Question: I am new using Google visualisation API plus I am not very familiar with JavaScript.
What I want my output to do is to group by labels from column 2. Notice that New York is repeated on the chart. I would just want the chart to group column 2 by label and sum the numeric values in column 3. Does anybody know how?
'''
<html xmlns="http://www.w3.org/1999/xhtml">
<head>
<meta http-equiv="content-type" content="text/html; charset=utf-8"/>
<title>
Google Visualization API Sample
</title>
<script type="text/javascript" src="//www.google.com/jsapi"></script>
<script type="text/javascript">
google.load('visualization', '1.1', {packages: ['controls']});
</script>
<script type="text/javascript">
function drawVisualization() {
// Prepare the data
var data = google.visualization.arrayToDataTable([
['Country', 'Region/State', 'City', 'Population'],
['USA', 'California', 'San Francisco', 776733],
['USA', 'California', 'Los Angeles', <PHONE>],
['USA', 'California', 'Mountain View', 70708],
['USA', 'New York', 'New York', <PHONE>],
['USA', 'New York', 'New York', <PHONE>],
['USA', 'New York', 'Albany', 857592],
['France', 'Ile-de-France', 'Paris', <PHONE>],
['France', 'Ile-de-France', 'Orly', 21372],
['France', 'Provence', 'Marseille', 852395],
['France', 'Provence', 'Nice', 348556]
]);
// Define category pickers for 'Country', 'Region/State' and 'City'
var countryPicker = new google.visualization.ControlWrapper({
'controlType': 'CategoryFilter',
'containerId': 'control1',
'options': {
'filterColumnLabel': 'Country',
'ui': {
'labelStacking': 'vertical',
'allowTyping': false,
'allowMultiple': false
}
}
});
var regionPicker = new google.visualization.ControlWrapper({
'controlType': 'CategoryFilter',
'containerId': 'control2',
'options': {
'filterColumnLabel': 'Region/State',
'ui': {
'labelStacking': 'vertical',
'allowTyping': false,
'allowMultiple': false
}
}
});
var cityPicker = new google.visualization.ControlWrapper({
'controlType': 'CategoryFilter',
'containerId': 'control3',
'options': {
'filterColumnLabel': 'City',
'ui': {
'labelStacking': 'vertical',
'allowTyping': false,
'allowMultiple': false
}
}
});
// Define a bar chart to show 'Population' data
var barChart = new google.visualization.ChartWrapper({
'chartType': 'BarChart',
'containerId': 'chart1',
'options': {
'width': 400,
'height': 300,
'chartArea': {top: 0, right: 0, bottom: 0}
},
// Configure the barchart to use columns 2 (City) and 3 (Population)
'view': {'columns': [2, 3]}
});
// Create the dashboard.
new google.visualization.Dashboard(document.getElementById('dashboard')).
// Configure the controls so that:
// - the 'Country' selection drives the 'Region' one,
// - the 'Region' selection drives the 'City' one,
// - and finally the 'City' output drives the chart
bind(countryPicker, regionPicker).
bind(regionPicker, cityPicker).
bind(cityPicker, barChart).
// Draw the dashboard
draw(data);
}
google.setOnLoadCallback(drawVisualization);
</script>
</head>
<body style="font-family: Arial;border: 0 none;">
<div id="dashboard">
<table>
<tr style='vertical-align: top'>
<td style='width: 300px; font-size: 0.9em;'>
<div id="control1"></div>
<div id="control2"></div>
<div id="control3"></div>
</td>
<td style='width: 600px'>
<div style="float: left;" id="chart1"></div>
<div style="float: left;" id="chart2"></div>
<div style="float: left;" id="chart3"></div>
</td>
</tr>
</table>
</div>
</body>
</html>
'''

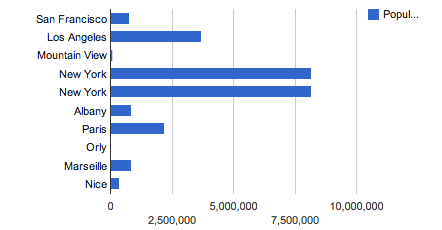
Answer: To make this work, you need an intermediary visualization to act as a proxy in the Dashboard (I typically use a Table for this). The Dashboard binds the proxy to your controls (instead of binding your chart to the controls). In a "ready" event handler for the proxy, you need to aggregate the proxy's data and use the aggregated data to draw your chart. Here's an example:
'''
function drawVisualization() {
// Prepare the data
var data = google.visualization.arrayToDataTable([
['Country', 'Region/State', 'City', 'Population'],
['USA', 'California', 'San Francisco', 776733],
['USA', 'California', 'Los Angeles', <PHONE>],
['USA', 'California', 'Mountain View', 70708],
['USA', 'New York', 'New York', <PHONE>],
['USA', 'New York', 'New York', <PHONE>],
['USA', 'New York', 'Albany', 857592],
['France', 'Ile-de-France', 'Paris', <PHONE>],
['France', 'Ile-de-France', 'Orly', 21372],
['France', 'Provence', 'Marseille', 852395],
['France', 'Provence', 'Nice', 348556]
]);
// Define category pickers for 'Country', 'Region/State' and 'City'
var countryPicker = new google.visualization.ControlWrapper({
'controlType': 'CategoryFilter',
'containerId': 'control1',
'options': {
'filterColumnLabel': 'Country',
'ui': {
'labelStacking': 'vertical',
'allowTyping': false,
'allowMultiple': false
}
}
});
var regionPicker = new google.visualization.ControlWrapper({
'controlType': 'CategoryFilter',
'containerId': 'control2',
'options': {
'filterColumnLabel': 'Region/State',
'ui': {
'labelStacking': 'vertical',
'allowTyping': false,
'allowMultiple': false
}
}
});
var cityPicker = new google.visualization.ControlWrapper({
'controlType': 'CategoryFilter',
'containerId': 'control3',
'options': {
'filterColumnLabel': 'City',
'ui': {
'labelStacking': 'vertical',
'allowTyping': false,
'allowMultiple': false
}
}
});
// Define a bar chart to show 'Population' data
var barChart = new google.visualization.ChartWrapper({
'chartType': 'BarChart',
'containerId': 'chart1',
'options': {
'width': 400,
'height': 300,
'chartArea': {top: 0, right: 0, bottom: 0}
},
// Configure the barchart to use columns 2 (City) and 3 (Population)
'view': {'columns': [2, 3]}
});
var proxyTable = new google.visualization.ChartWrapper({
chartType: 'Table',
containerId: 'proxyTable',
options: {
// minimize the footprint of the table in HTML
page: 'enable',
pageSize: 1
},
view: {
columns: [0]
}
});
// create a "ready" event handler for proxyTable the handles data aggregation and drawing barChart
google.visualization.events.addListener(proxyTable, 'ready', function () {
var dt = proxyTable.getDataTable();
var groupedData = google.visualization.data.group(dt, [0, 1, 2], [{
column: 3,
type: 'number',
label: dt.getColumnLabel(3),
aggregation: google.visualization.data.sum
}]);
// after grouping, the data will be sorted by column 0, then 1, then 2
// if you want a different order, you have to re-sort
barChart.setDataTable(groupedData);
barChart.draw();
});
// Create the dashboard.
new google.visualization.Dashboard(document.getElementById('dashboard')).
// Configure the controls so that:
// - the 'Country' selection drives the 'Region' one,
// - the 'Region' selection drives the 'City' one,
// - and finally the 'City' output drives proxyTable
bind(countryPicker, regionPicker).
bind(regionPicker, cityPicker).
bind(cityPicker, proxyTable).
// Draw the dashboard
draw(data);
}
google.load('visualization', '1', {packages:['corechart', 'controls', 'table'], callback: drawVisualization});
'''
See working example here: <URL>